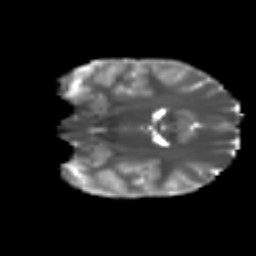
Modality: T2w
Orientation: coronal
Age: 15
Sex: female
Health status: ill
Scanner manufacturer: ge
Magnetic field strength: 3 T
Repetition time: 6.752 s
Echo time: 0.079 s